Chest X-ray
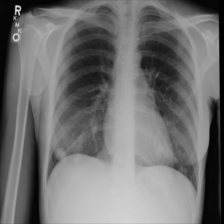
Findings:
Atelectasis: negative
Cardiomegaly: negative
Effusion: negative
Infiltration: negative
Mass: negative
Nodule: negative
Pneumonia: negative
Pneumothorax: negative
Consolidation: negative
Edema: negative
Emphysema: negative
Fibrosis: negative
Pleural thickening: negative
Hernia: negative